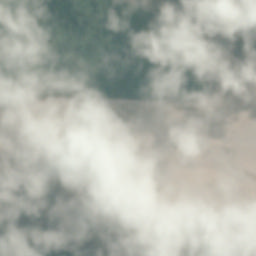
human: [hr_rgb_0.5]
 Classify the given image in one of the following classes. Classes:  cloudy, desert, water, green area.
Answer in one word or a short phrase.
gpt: cloudy